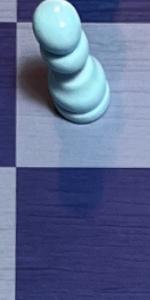
Label: Empty